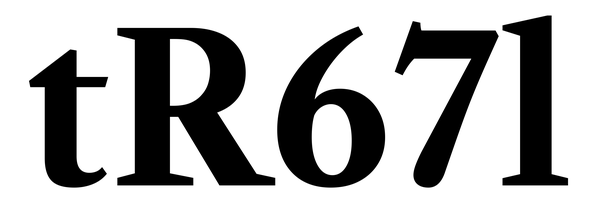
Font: LibreCaslonText_Bold